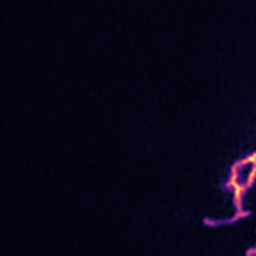
Label: Super-resolution ER image